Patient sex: M
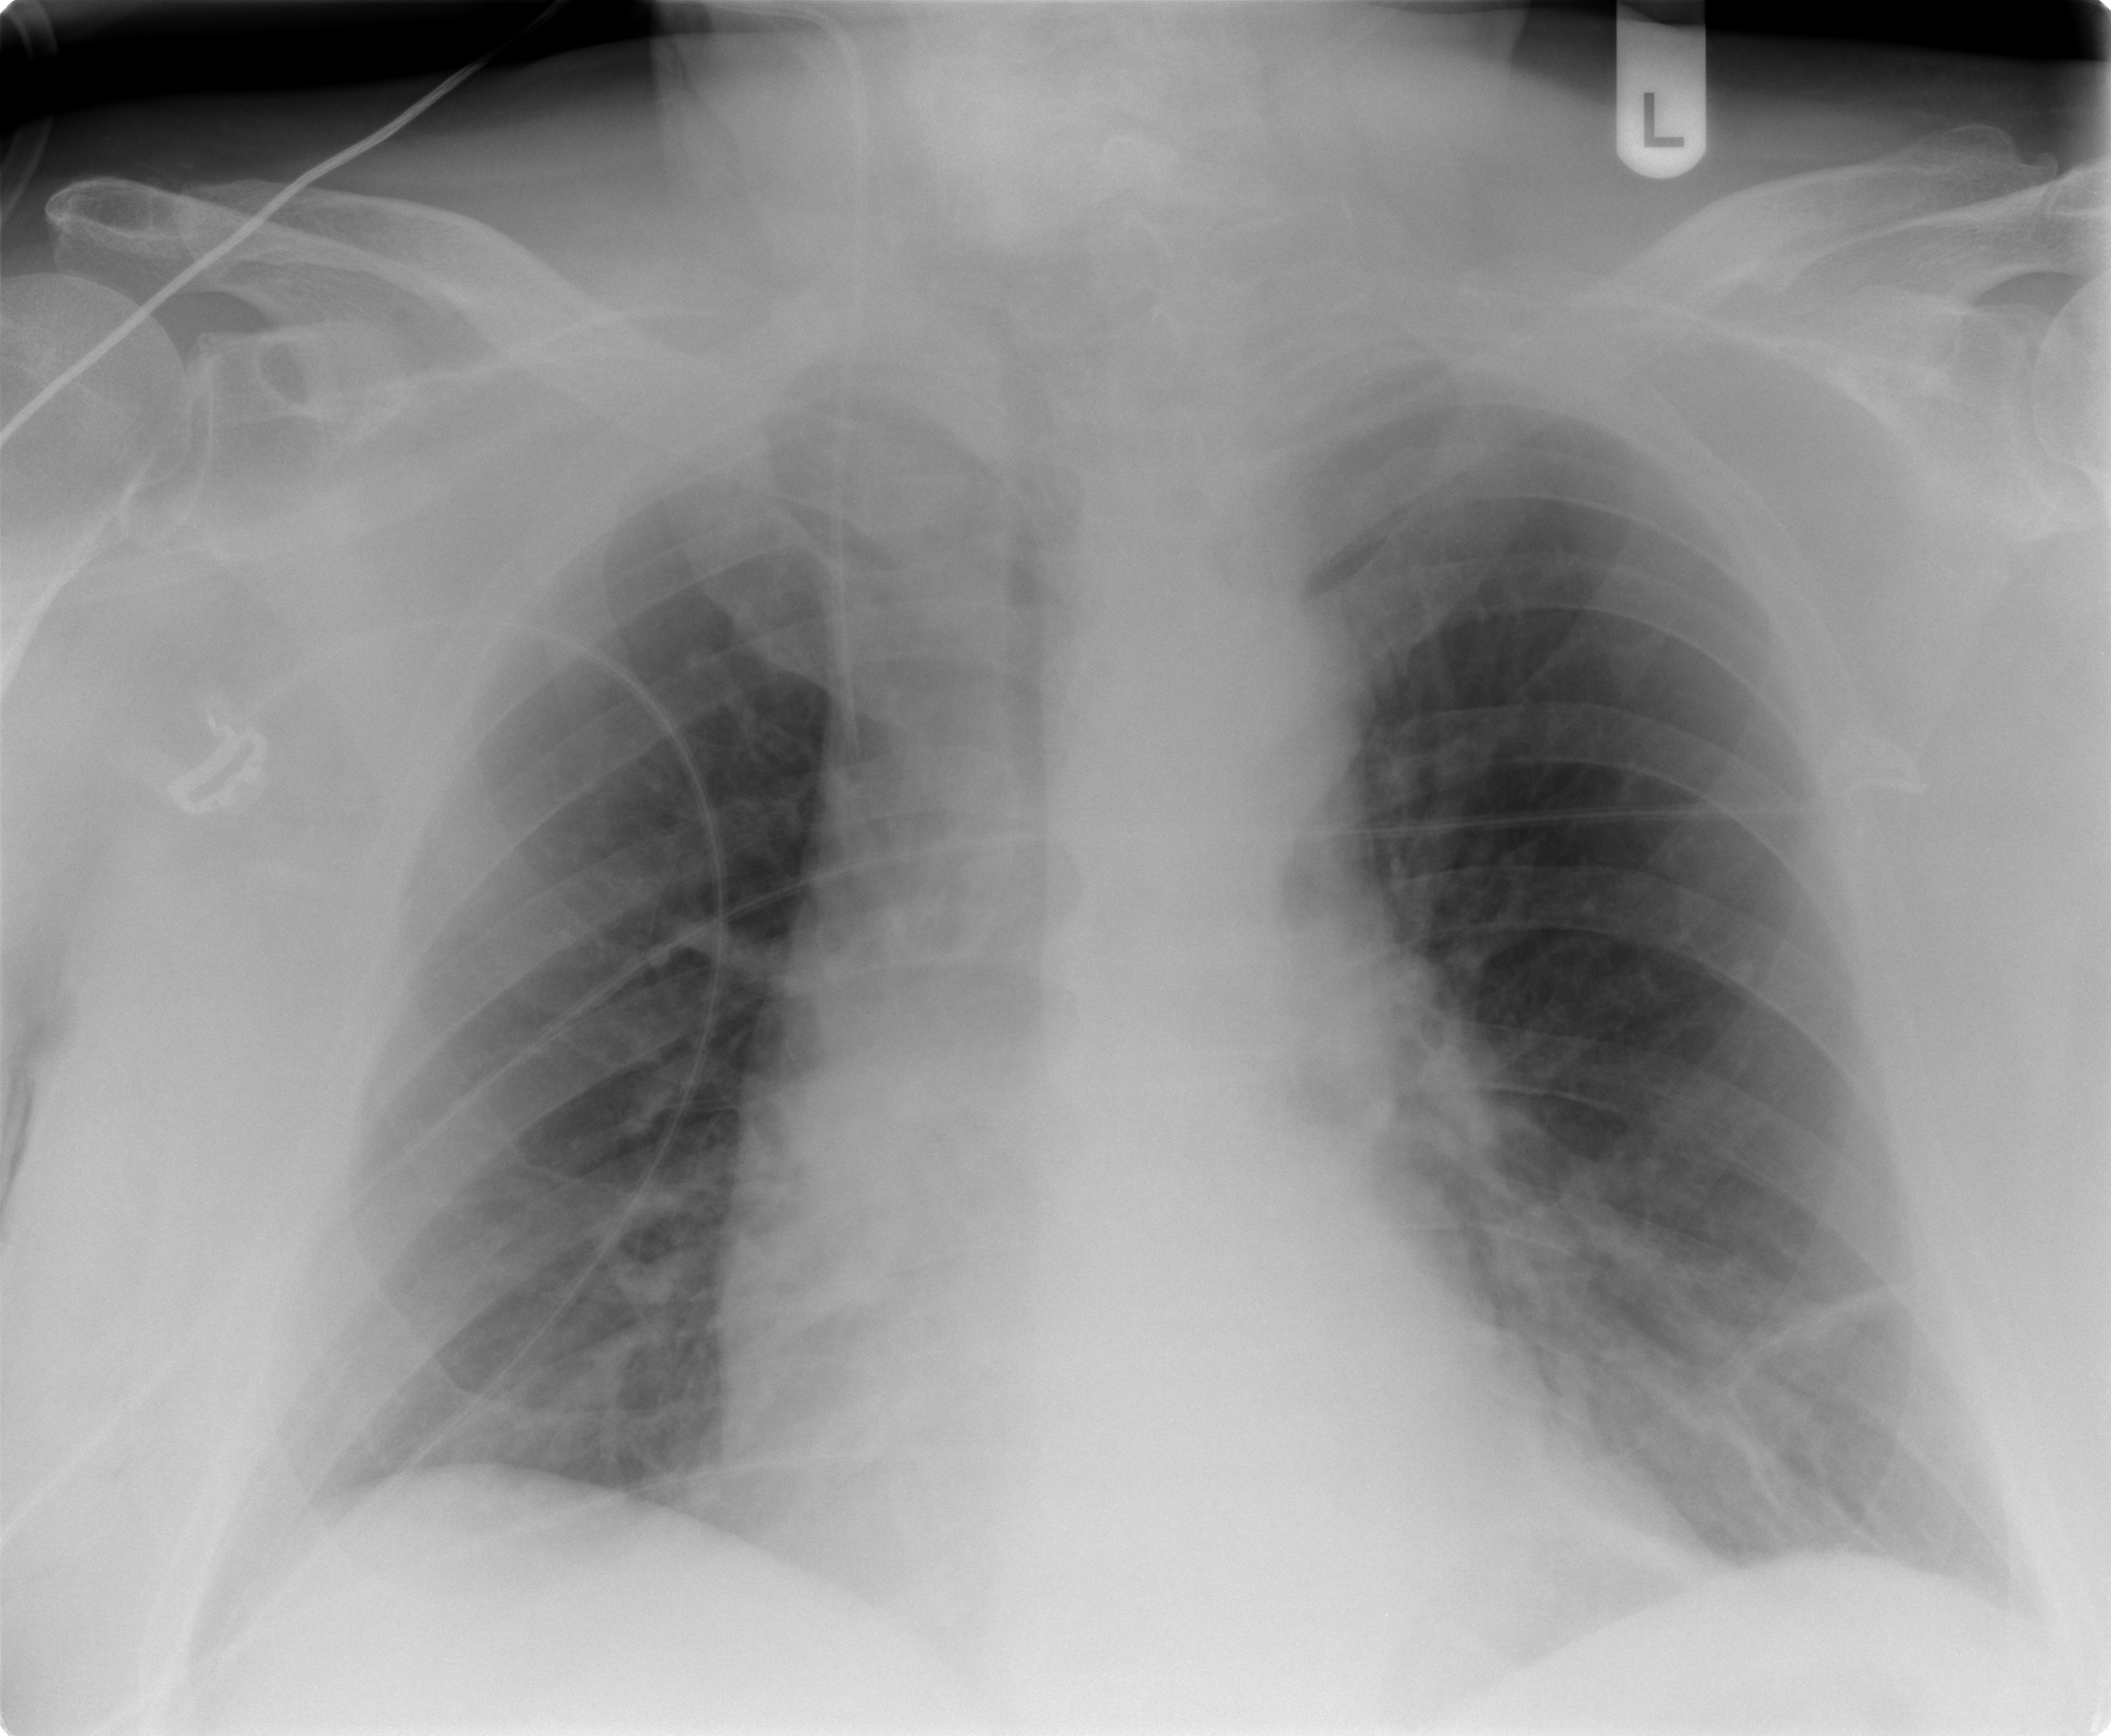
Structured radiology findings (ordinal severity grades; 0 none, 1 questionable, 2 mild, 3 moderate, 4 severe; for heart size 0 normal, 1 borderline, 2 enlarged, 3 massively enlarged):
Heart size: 2
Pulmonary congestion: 0
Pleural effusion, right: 0
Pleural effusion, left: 0
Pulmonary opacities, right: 0
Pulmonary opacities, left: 0
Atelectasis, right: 0
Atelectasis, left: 2